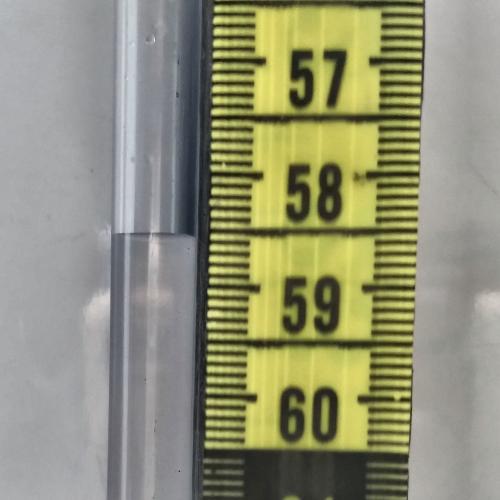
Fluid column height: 58.6 cm